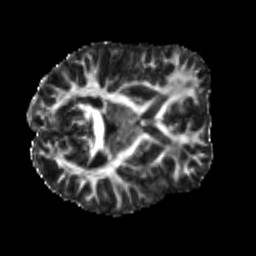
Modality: FA
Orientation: axial
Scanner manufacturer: siemens
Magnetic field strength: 3 T
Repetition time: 4 s
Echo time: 0.0594 s